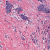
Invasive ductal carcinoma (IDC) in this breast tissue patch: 0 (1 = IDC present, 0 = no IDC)